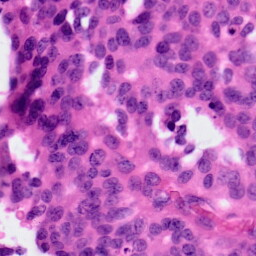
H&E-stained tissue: Ovarian